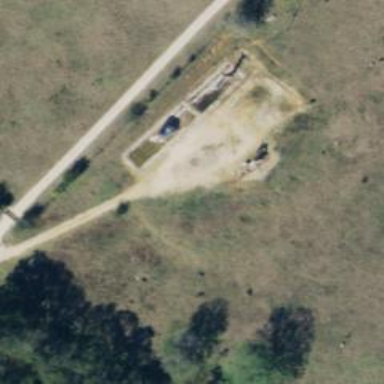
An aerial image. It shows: Petroleum well.